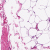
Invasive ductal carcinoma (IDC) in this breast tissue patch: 0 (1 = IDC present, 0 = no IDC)